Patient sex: M
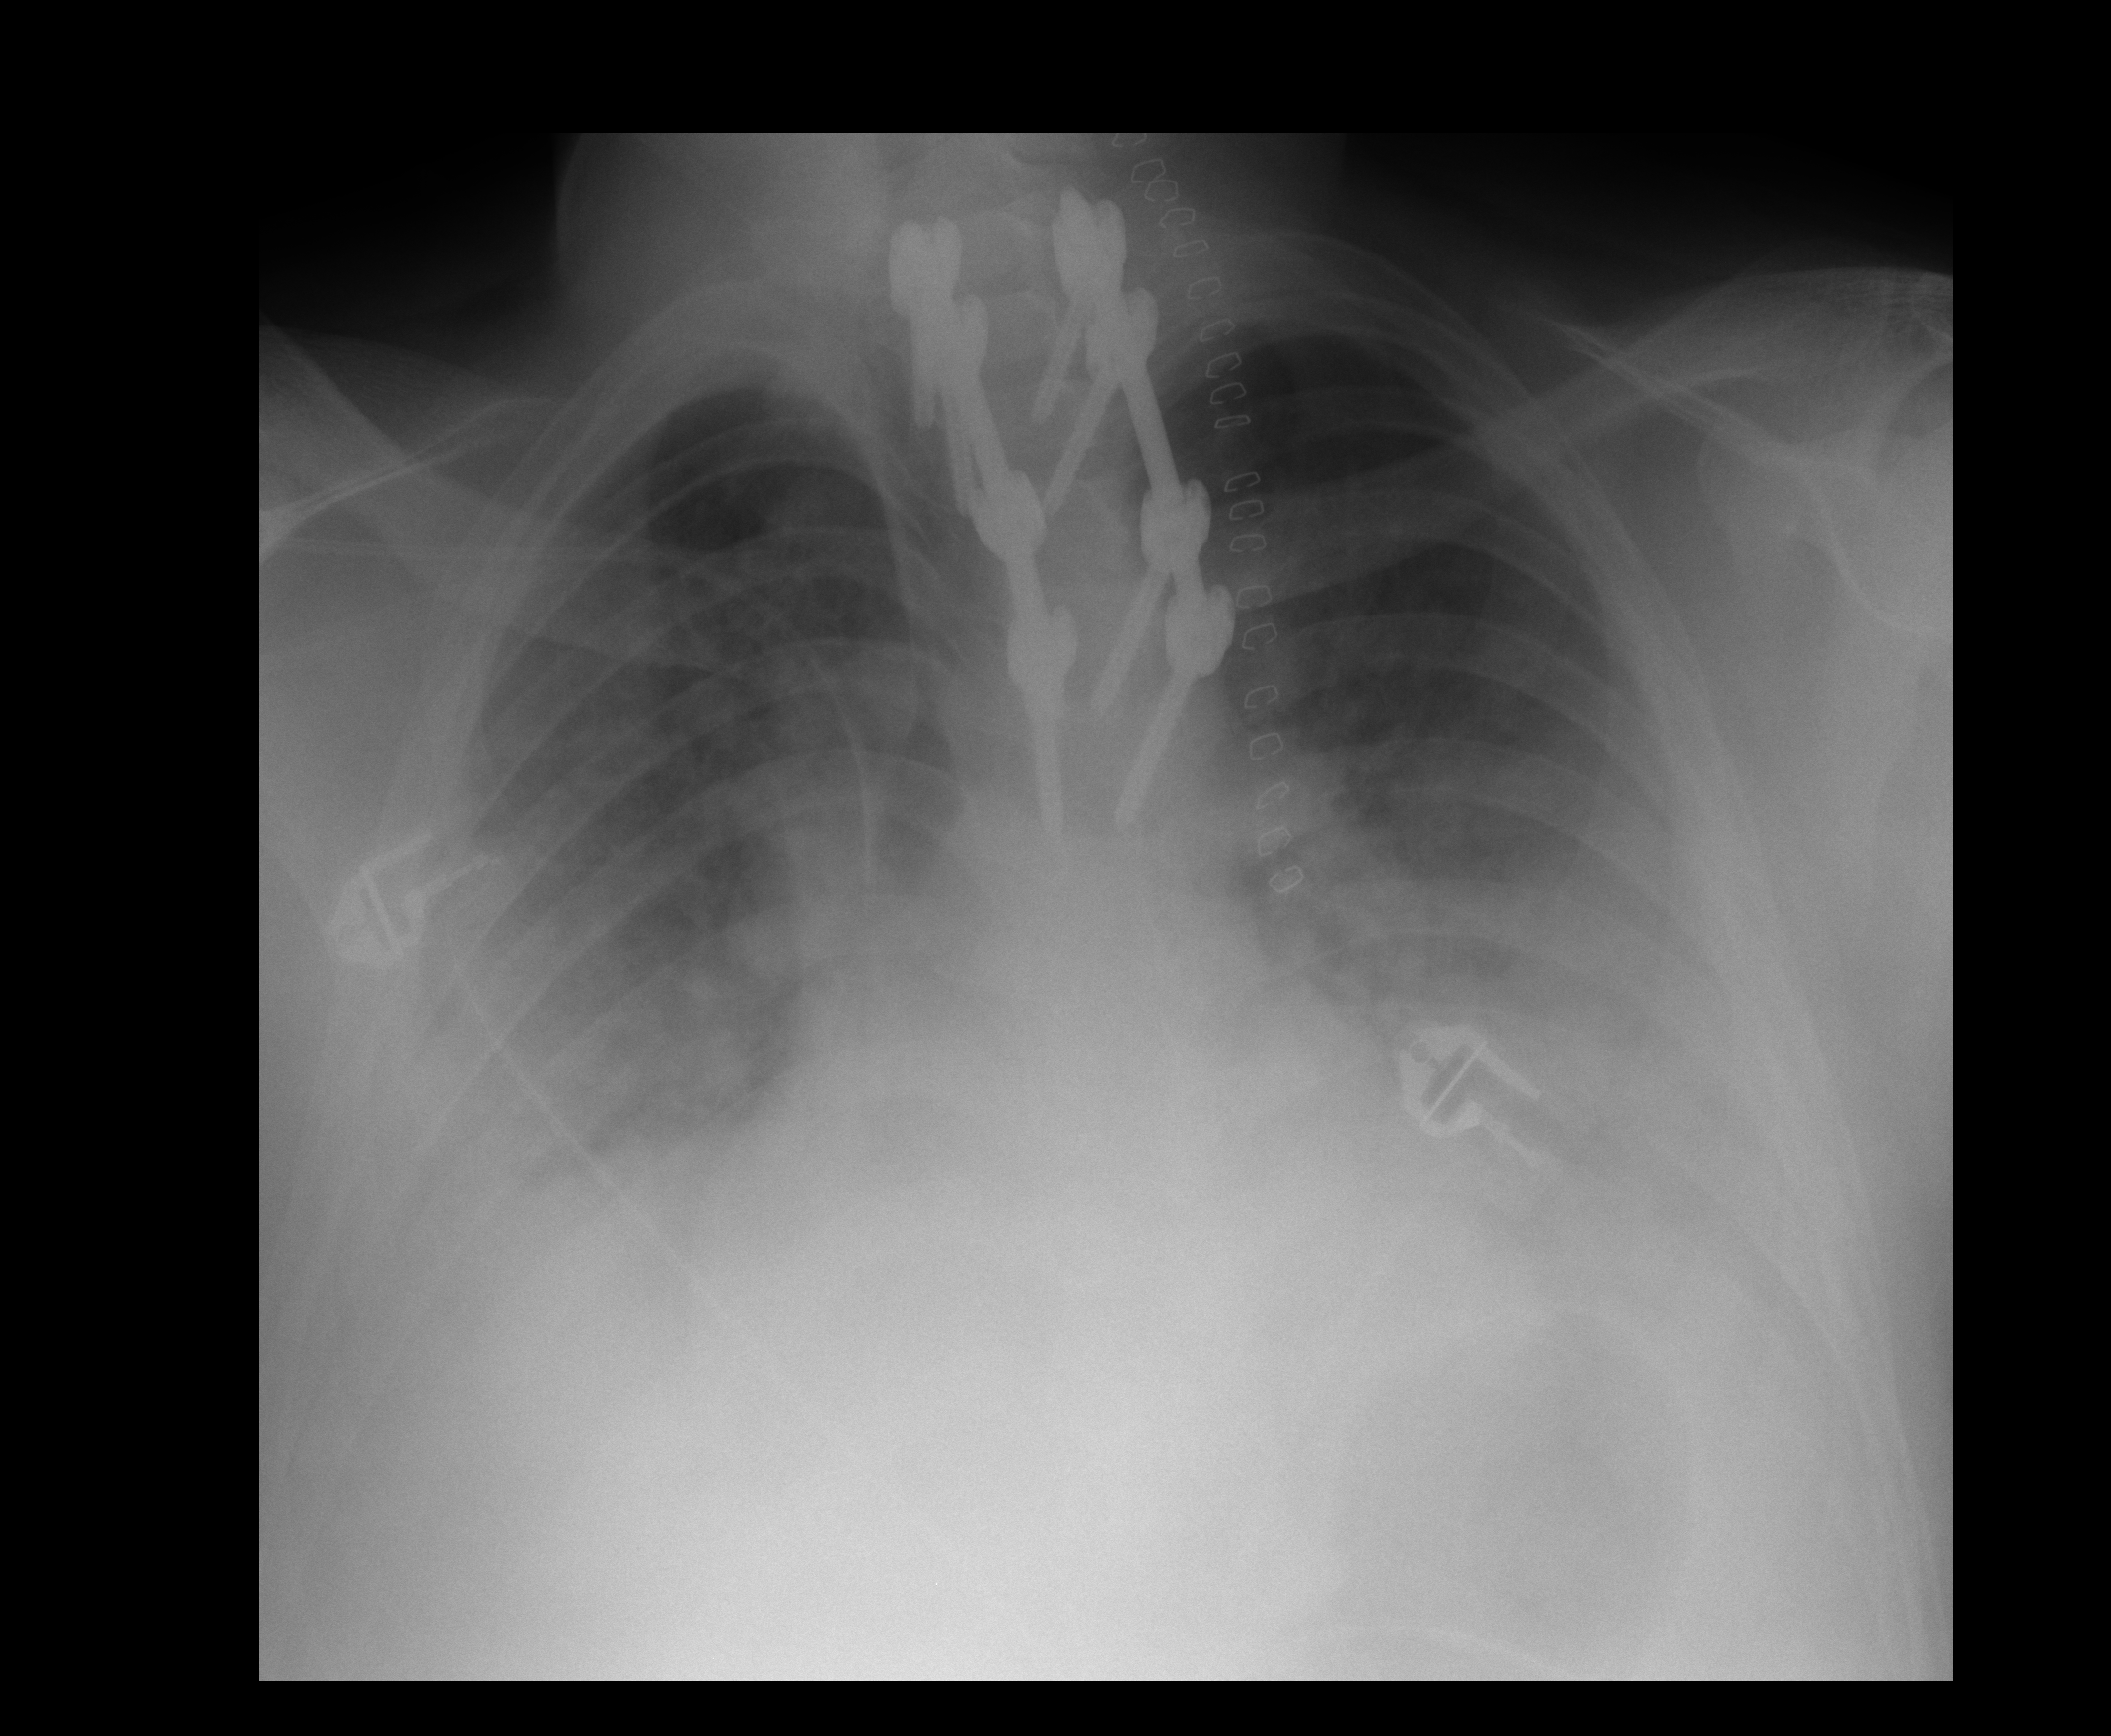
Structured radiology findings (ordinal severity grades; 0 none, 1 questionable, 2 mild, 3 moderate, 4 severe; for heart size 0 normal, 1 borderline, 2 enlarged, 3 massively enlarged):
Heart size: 1
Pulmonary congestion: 3
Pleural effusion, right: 2
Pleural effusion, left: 2
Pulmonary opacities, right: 3
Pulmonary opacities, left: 3
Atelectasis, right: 2
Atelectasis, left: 2